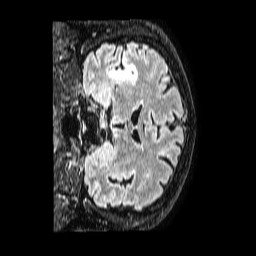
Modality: FLAIR
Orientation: coronal
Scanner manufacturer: philips
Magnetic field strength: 1.5 T
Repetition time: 4.8 s
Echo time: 0.3 s